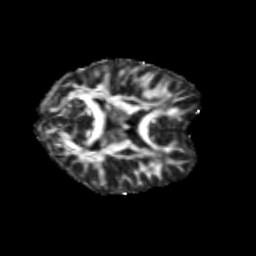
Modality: FA
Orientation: axial
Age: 23
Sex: female
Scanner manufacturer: siemens
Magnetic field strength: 3 T
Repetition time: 3.5 s
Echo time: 0.125 s